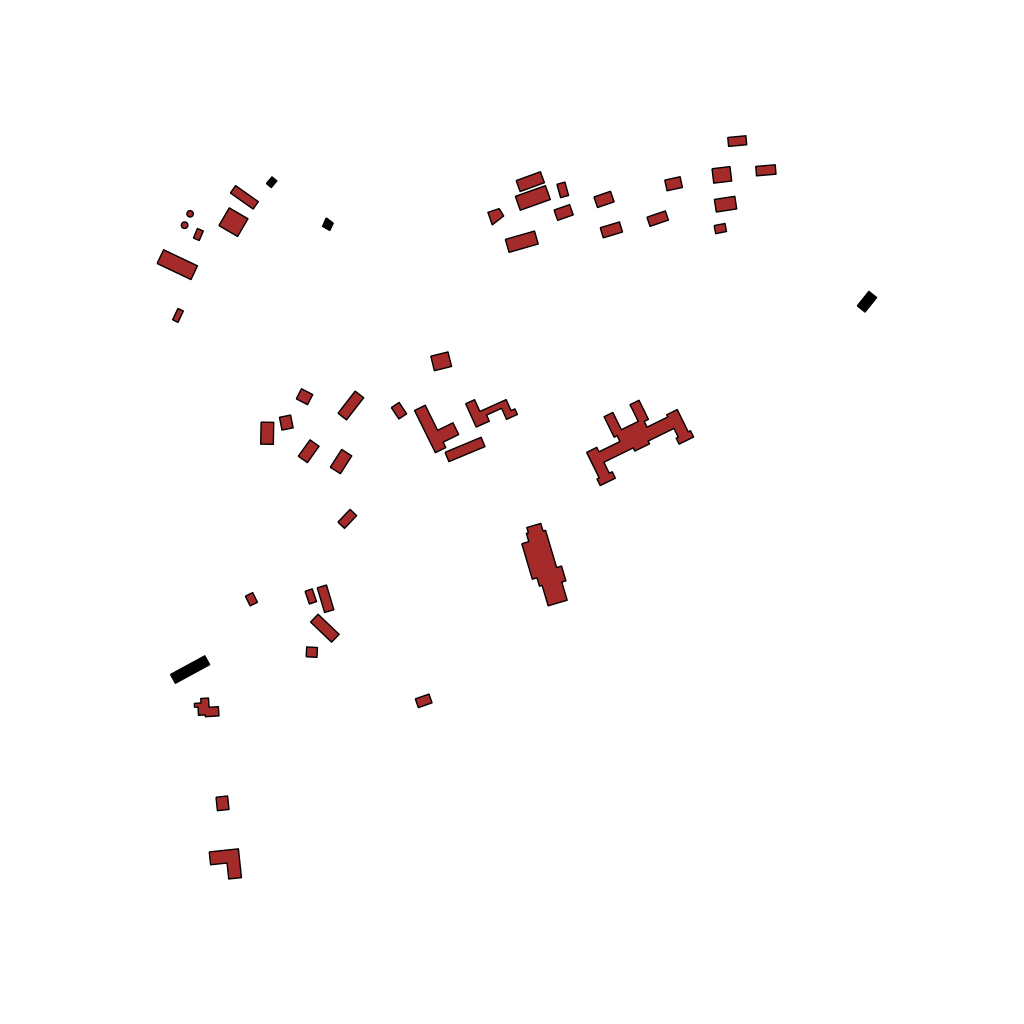
Tags: overhead vector_map, industrial, recreation, residential, historical, soviet, individual_rise, low_rise, medium_rise, density_1, Building, Facility, 1.0 km²